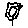
Label: flower